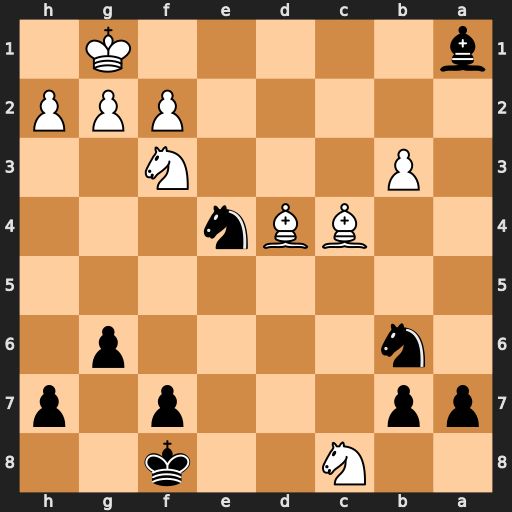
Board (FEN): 2N2k2/pp3p1p/1n4p1/8/2BBn3/1P3N2/5PPP/b5K1
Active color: b
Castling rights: -
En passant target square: -
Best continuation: Bxd4 Nxd4 Nxc8